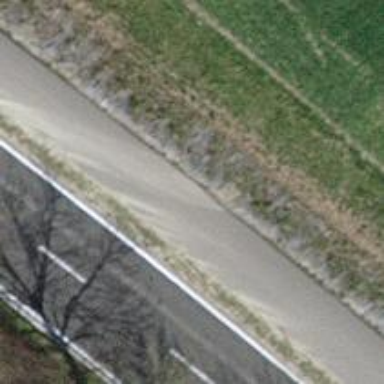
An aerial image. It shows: Asphalt path.